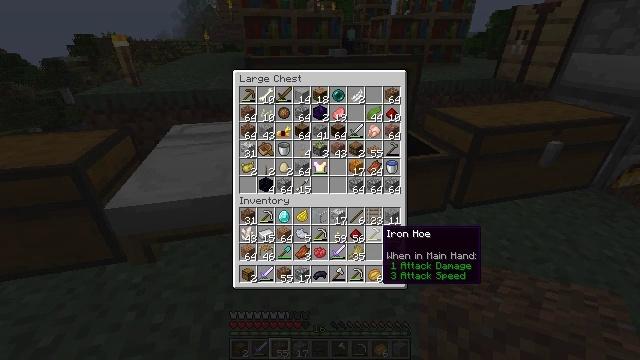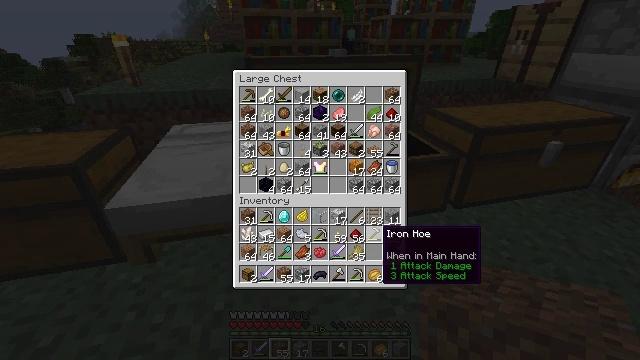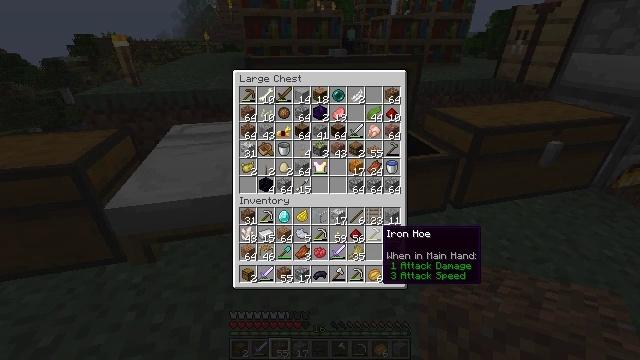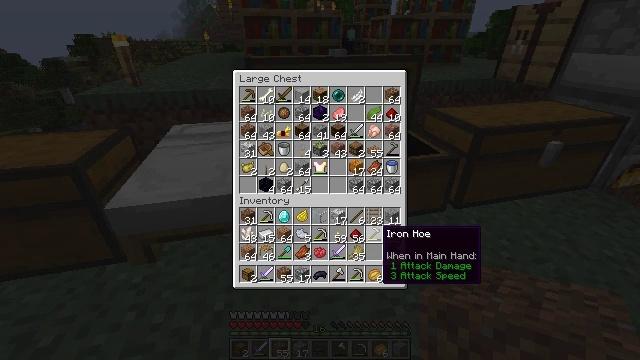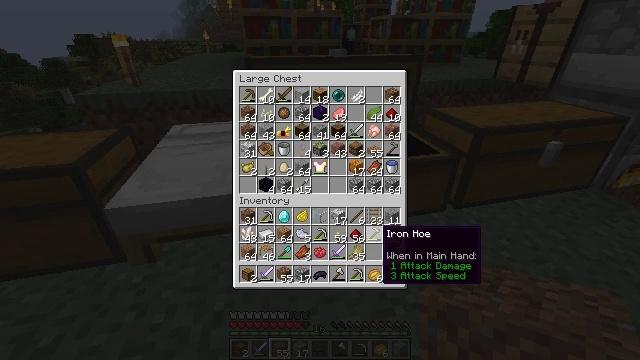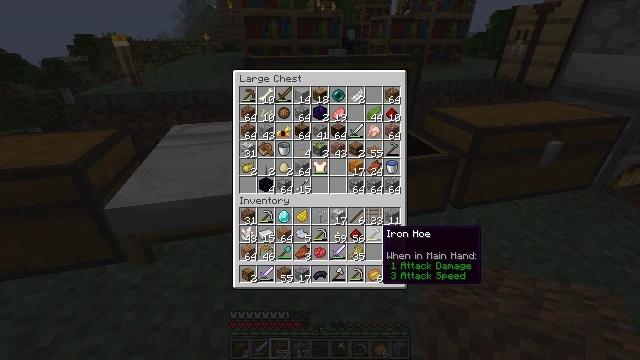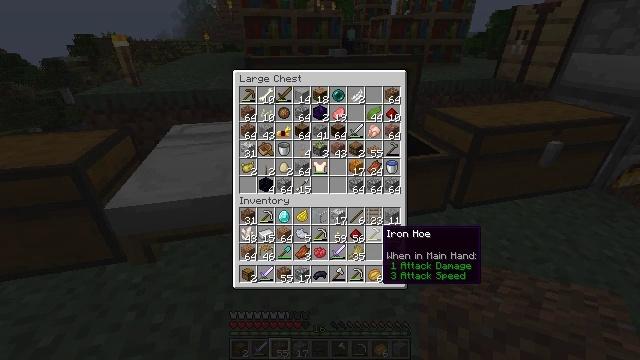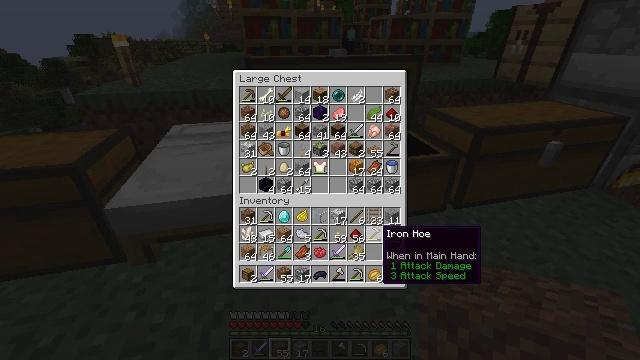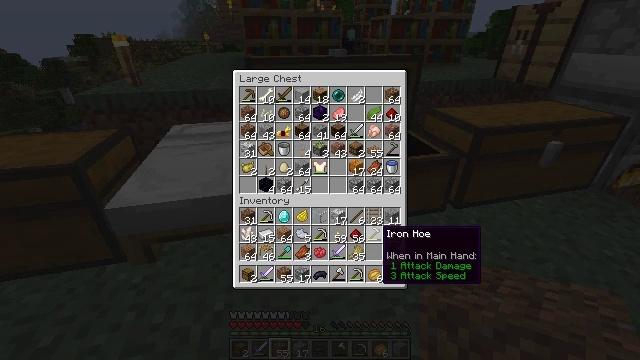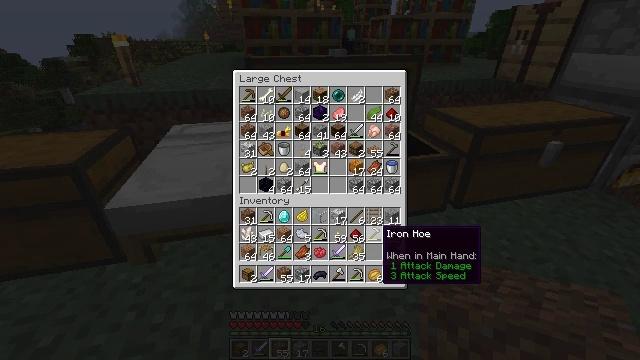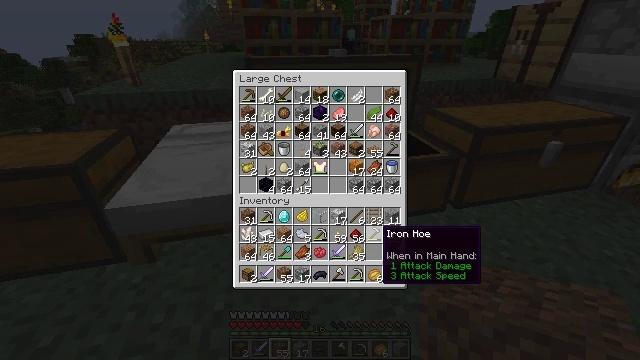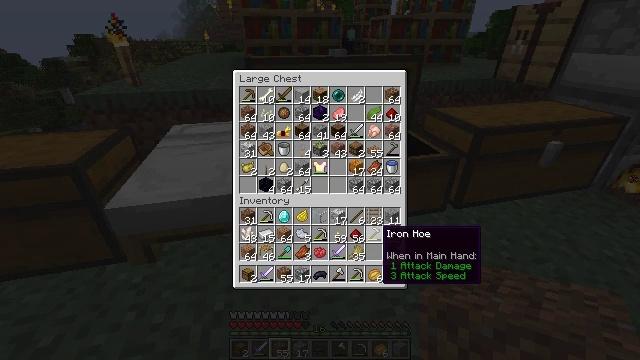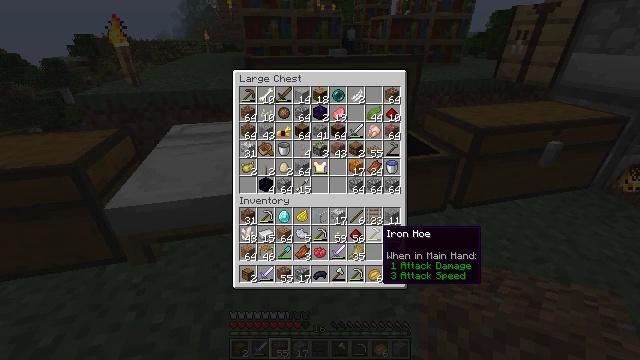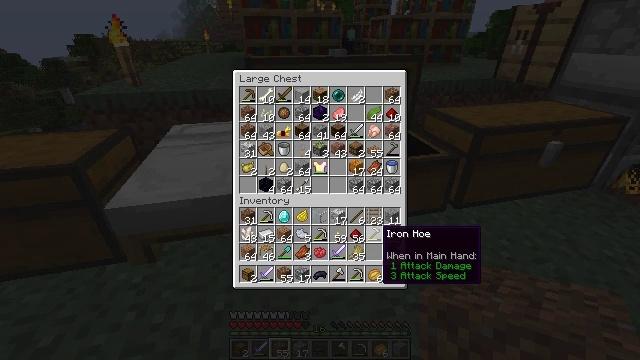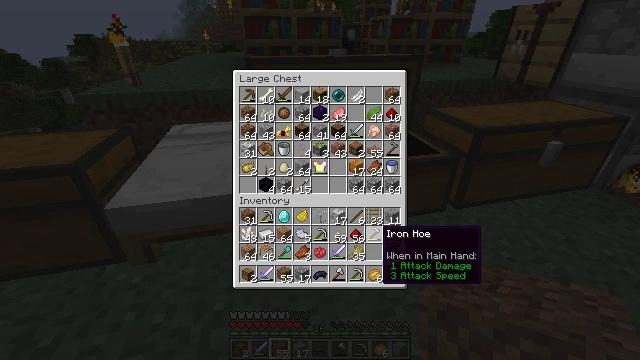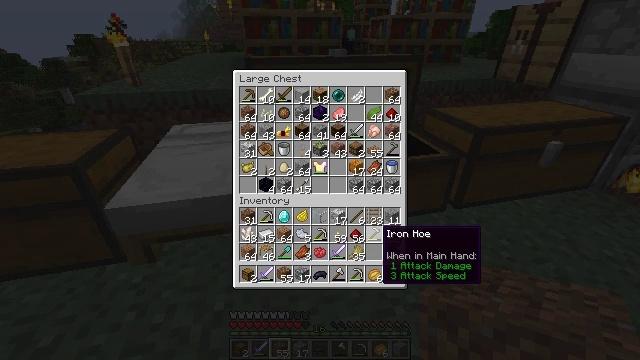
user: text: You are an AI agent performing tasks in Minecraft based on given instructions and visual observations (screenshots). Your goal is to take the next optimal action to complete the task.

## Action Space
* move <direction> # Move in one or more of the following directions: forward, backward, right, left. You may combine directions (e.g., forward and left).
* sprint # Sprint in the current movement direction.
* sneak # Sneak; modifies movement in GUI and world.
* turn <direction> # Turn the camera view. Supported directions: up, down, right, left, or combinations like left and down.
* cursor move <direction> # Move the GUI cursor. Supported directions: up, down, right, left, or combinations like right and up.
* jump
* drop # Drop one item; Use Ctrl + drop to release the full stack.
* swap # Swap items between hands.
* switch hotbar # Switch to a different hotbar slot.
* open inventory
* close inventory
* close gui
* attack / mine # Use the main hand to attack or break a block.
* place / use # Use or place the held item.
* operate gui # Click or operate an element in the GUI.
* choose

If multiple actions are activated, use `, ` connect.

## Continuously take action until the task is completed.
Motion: motion action
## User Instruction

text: Make a jungle trapdoor from jungle wood planks.
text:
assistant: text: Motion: no_op
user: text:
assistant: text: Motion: no_op
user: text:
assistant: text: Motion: no_op
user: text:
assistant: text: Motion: no_op
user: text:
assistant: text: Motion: no_op
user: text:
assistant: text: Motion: no_op
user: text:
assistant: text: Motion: no_op
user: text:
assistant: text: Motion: no_op
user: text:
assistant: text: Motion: no_op
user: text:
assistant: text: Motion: no_op
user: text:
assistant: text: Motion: no_op
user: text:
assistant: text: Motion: no_op
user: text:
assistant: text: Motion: no_op
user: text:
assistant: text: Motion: no_op
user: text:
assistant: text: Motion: no_op
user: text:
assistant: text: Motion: no_op
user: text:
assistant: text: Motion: no_op
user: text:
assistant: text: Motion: no_op
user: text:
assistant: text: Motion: no_op
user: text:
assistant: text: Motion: no_op
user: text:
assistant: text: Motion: no_op
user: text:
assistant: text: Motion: no_op
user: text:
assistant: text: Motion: no_op
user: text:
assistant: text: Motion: no_op
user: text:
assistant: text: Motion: no_op
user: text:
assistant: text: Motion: no_op
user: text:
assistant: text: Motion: no_op
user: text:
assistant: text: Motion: no_op
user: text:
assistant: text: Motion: no_op
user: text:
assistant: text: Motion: no_op